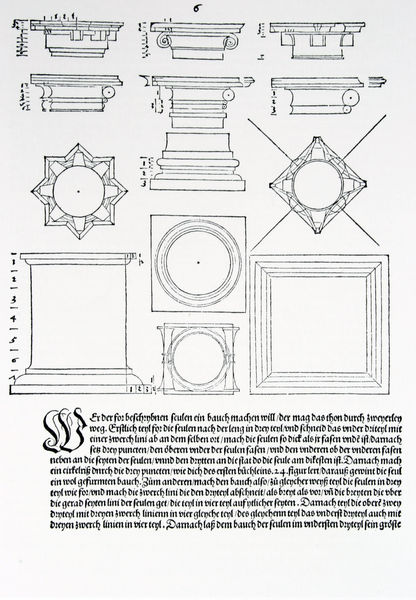
Titel: Unterweisung der Messung, 3. Buch, Fol. G5v.: Von den Körpern, Vorschläge zur Gestaltung von Säulenbasen und Kapitellen
Künstler: Albrecht Dürer
Standort: viele Standorte
Institution: Seriendruck
Schlagwörter: weiß, grau, pfeiler, profil, schwarz, skizze, säule, säulen, zeichnung, masse, muster, profile, architektur, rahmen, sockel, blatt, kreis, rund, deutschland, schrift, papier, bogen, studie, formen, grafik, graphik, linien, pilaster, detail, inschrift, zahlen, ziffern, seitenansicht, deutsch, plinthe, steinmetz, aufsicht, buch, eckig, stern, linie, symmetrisch, form, druck, druckgraphik, schnitt, sterne, druckgrafik, seite, illustration, text, kreise, beschriftung, initiale, entwurf, modelle, schema, kapitelle, kapitell, buchdruck, buchseite, etuden, quadrate, geometrisch, voluten, zahl, ionisch, konstruktion, plan, basis, dürer, konkav, konvex, postament, entwürfe, musterbuch, nummern, vorlage, skizzen, schaft, querschnitt, geometrie, quadrat, viereck, nummer, rosetten, beschreibung, details, legende, kapitel, reihenfolge, quadratisch, riss, grundriss, aufbau, abakus, echinus, traktat, bauzeichnung, basen, säulenordnung, durchschnitt, messungen, maßangaben, proportion, anleitung, ansichten, halsring, planung, einteilung, sternförmig, mehreckig, spalte, versuche, majuskel, lehrbuch, profilierung, torus, attische basis, ionisches kapitell, durchmesser, piero della francesca, schemata, deckplatte, vitruv, architekturtheorie, bemessungen, de architectura, deutscher text, eingezogen, libri, nummereiert, planunf, seite], stdien, trochilus, 1500, 1520, intial, zusammensetzung